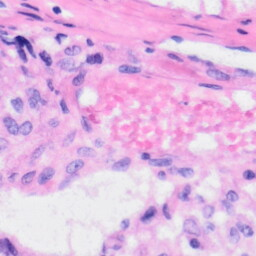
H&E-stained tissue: Liver